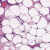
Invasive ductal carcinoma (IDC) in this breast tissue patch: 0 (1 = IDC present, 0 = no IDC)